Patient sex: M
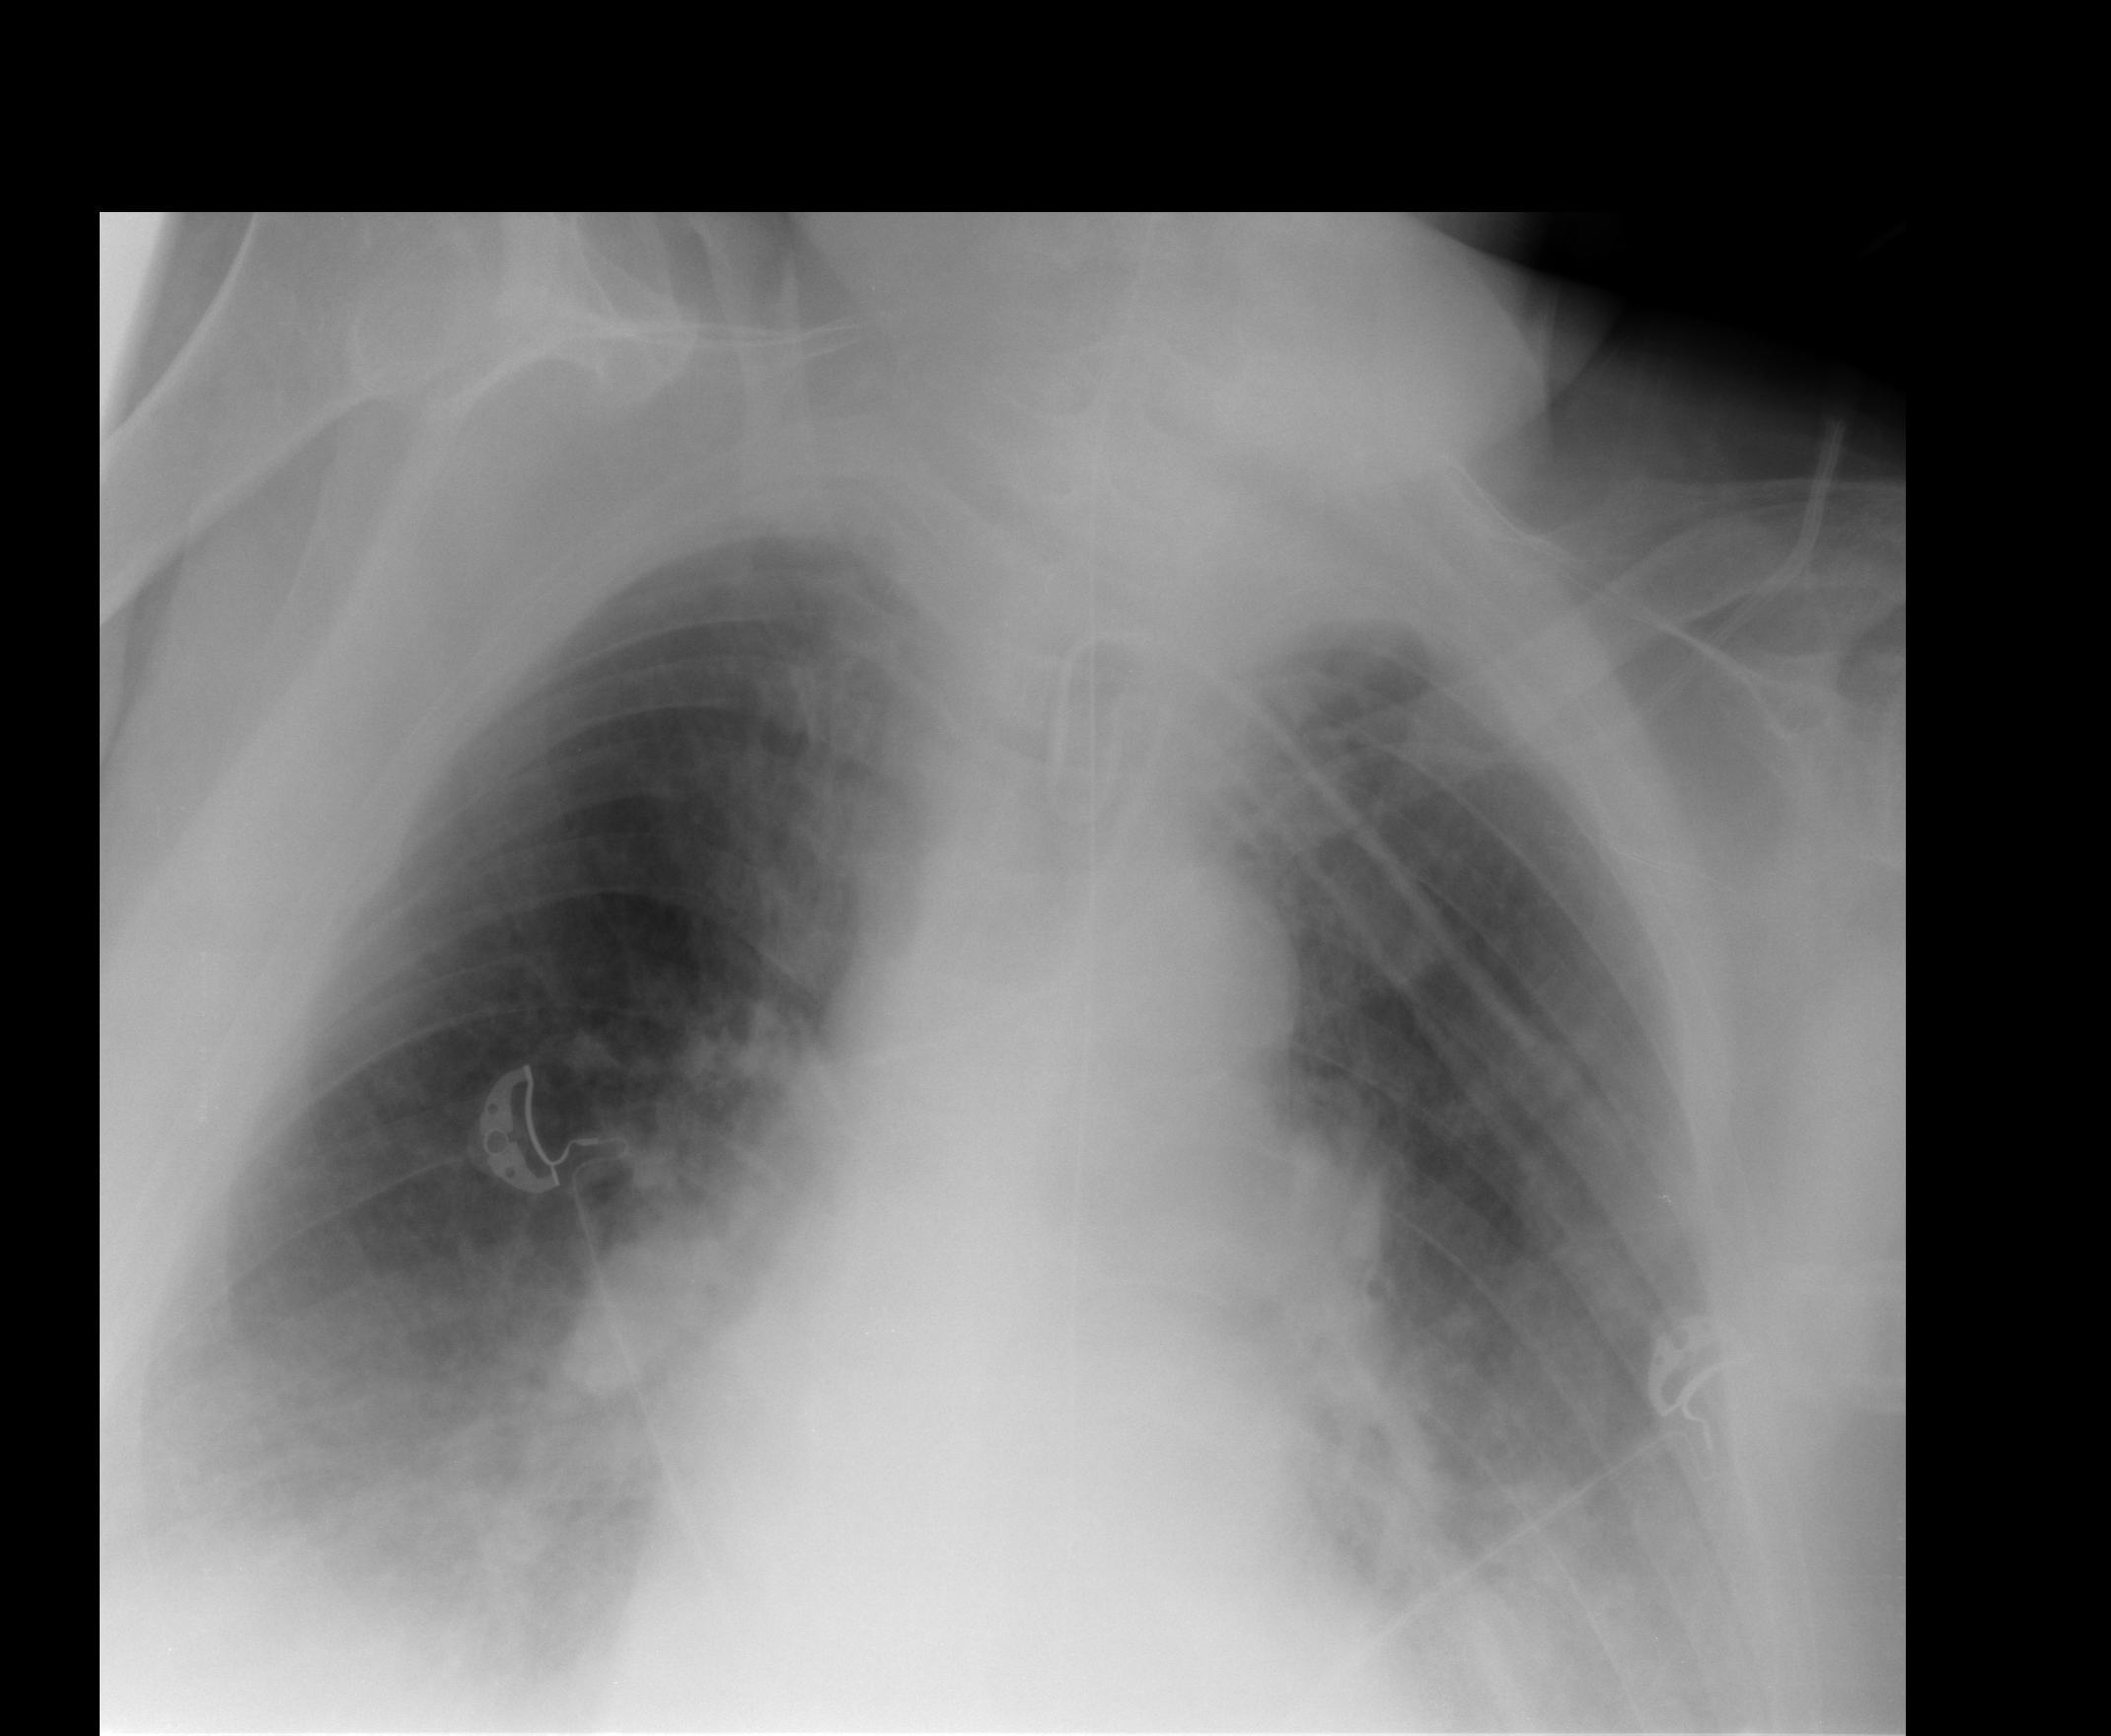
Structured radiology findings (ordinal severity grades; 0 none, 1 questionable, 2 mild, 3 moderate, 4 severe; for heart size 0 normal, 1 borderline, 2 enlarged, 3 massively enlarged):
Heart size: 0
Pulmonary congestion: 2
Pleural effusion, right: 2
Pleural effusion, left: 2
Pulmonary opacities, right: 0
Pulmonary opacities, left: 0
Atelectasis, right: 2
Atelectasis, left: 2